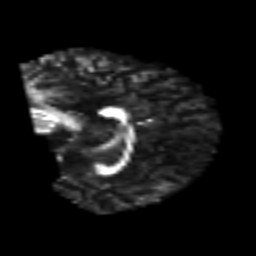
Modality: FA
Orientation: sagittal
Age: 25
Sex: male
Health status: healthy